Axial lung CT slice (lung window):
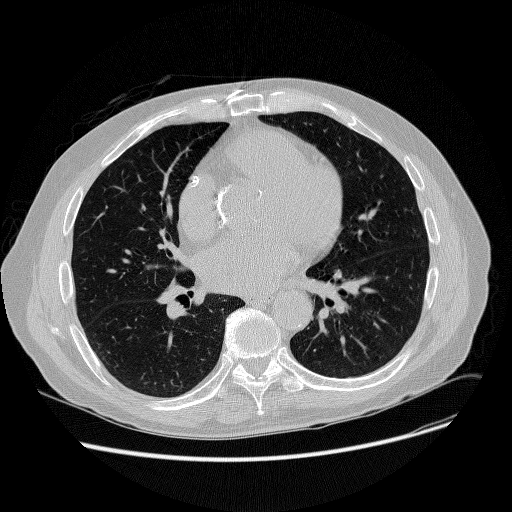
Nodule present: no